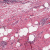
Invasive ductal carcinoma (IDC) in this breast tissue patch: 0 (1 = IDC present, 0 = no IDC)